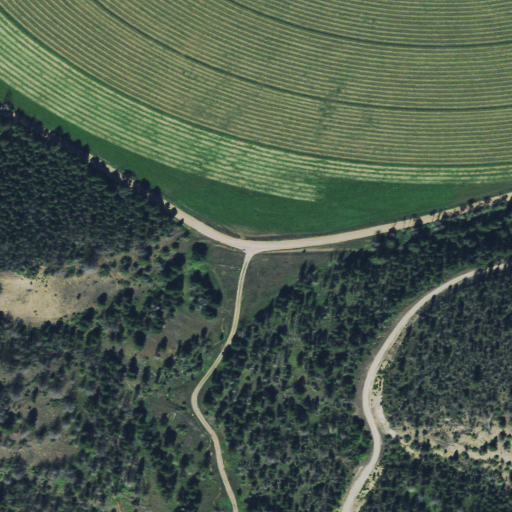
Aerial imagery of valley in Montana named Cornish Gulch containing evergreen forest, pasture, open development, and shrub